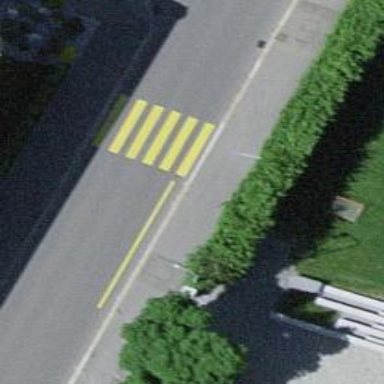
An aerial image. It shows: Uncontrolled footway crossing with markings.